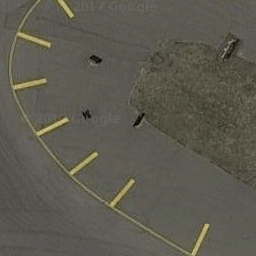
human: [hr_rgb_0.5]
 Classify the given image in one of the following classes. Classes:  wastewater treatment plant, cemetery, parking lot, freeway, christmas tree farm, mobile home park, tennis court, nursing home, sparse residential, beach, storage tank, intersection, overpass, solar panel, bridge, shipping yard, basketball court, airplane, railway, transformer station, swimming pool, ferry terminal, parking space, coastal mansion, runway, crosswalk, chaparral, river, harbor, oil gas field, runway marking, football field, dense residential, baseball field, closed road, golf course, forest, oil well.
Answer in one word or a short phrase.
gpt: runway marking